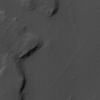
Label: not_dusty